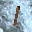
Label: 1